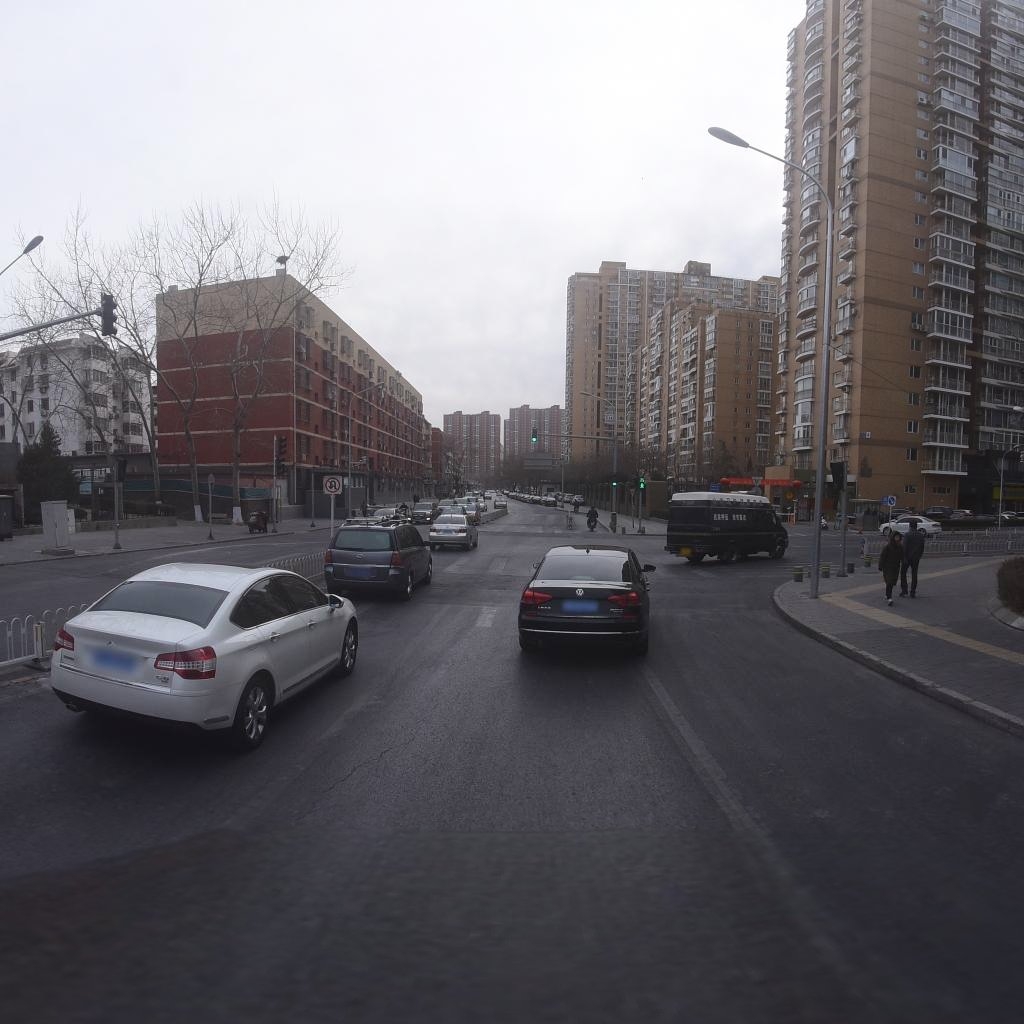
Region: Xicheng
Road damage annotations: longitudinal crack